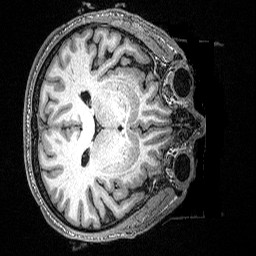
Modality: T1w
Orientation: axial
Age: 47
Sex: male
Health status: ill
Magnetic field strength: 3 T
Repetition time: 2.53 s
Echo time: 0.00331 s